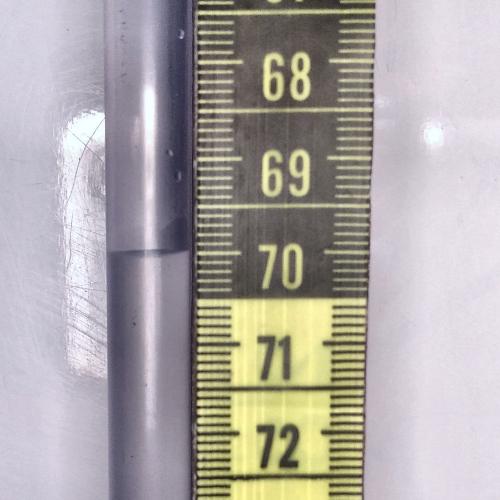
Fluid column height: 70.0 cm